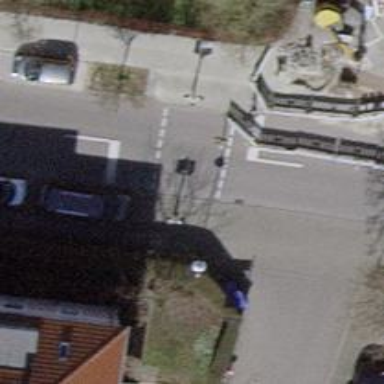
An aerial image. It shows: Crossing with traffic signals.